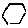
Label: hexagon